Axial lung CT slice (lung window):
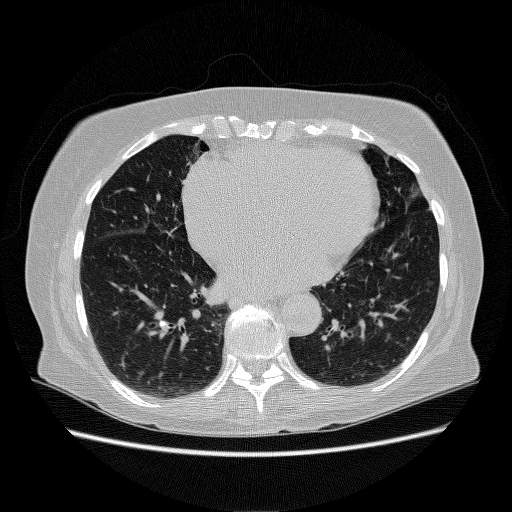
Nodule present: no